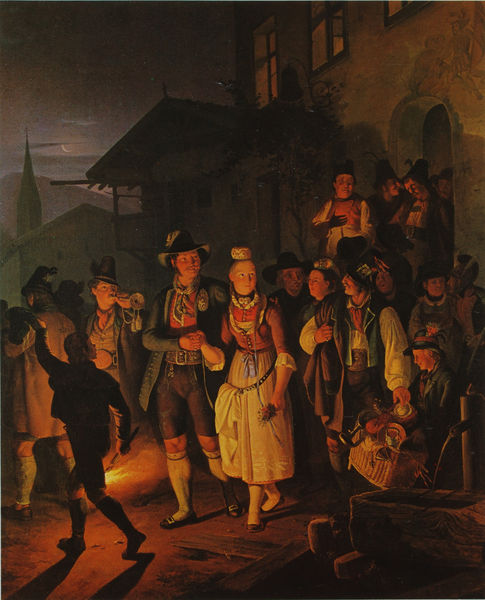
Titel: Heimkehr von der Hochzeit
Künstler: Carl Friedrich Moritz Müller
Standort: München
Institution: Galerie Dr. Bühler
Schlagwörter: berg, blau, dunkel, feder, feuer, gemälde, gruppe, hand, himmel, mann, schatten, wasser, wolken, frauen, gelb, grün, kirchturm, menschen, abend, blumen, braun, fenster, frau, grau, hell, hut, hüte, kleid, laterne, licht, männer, nacht, orange, schmuck, schwarz, strasse, tür, weiss, dach, haus, rot, fest, gesellschaft, haube, malerei, tanz, bart, feier, jacke, wirtschaft, bluse, spitze, holland, hände, öl, häuser, gehen, hütte, kirche, dunkelheit, stickerei, kind, paar, musik, musiker, tanzen, krone, bauern, brunnen, genre, kinder, turm, früchte, nachthimmel, rückenansicht, bogen, genremalerei, abends, blusen, bäuerin, berge, kette, dorf, mauer, türe, platz, silhouette, ölgemälde, essen, braut, kerze, korb, deutsch, junge, weste, bauer, mondlicht, silhouetten, strümpfe, mond, spanisch, scheune, bayern, kirch, alpen, becken, halbmond, mondsichel, nachts, sterne, gaststätte, ketten, volk, festlich, österreich, tracht, biedermeier, brautpaar, ehepaar, beleuchtet, hauseingang, ländlich, brauntöne, trachten, tränke, flämisch, hochzeit, kniestrümpfe, lautenspieler, lich, westen, lederhose, tirol, fackel, dirndl, gamsbart, hasu, wirtshaus, tradition, bäuerlich, haustür, lederhosen, brauch, weihnachten, winken, trompete, quelle, brauchtum, feuerschein, bräutigam, heirat, musikanten, gamshut, sepplhut, vor demhaus, abendgesellschaft, biblisches fest, bierkrüge, brautkrone, heiraten, lederhosn, schäppel, steinbrunnen, tonige farben, vorderansichten, blumenstraus, volkstümlich, trompeter, schwaben, sichelmond, hochzeitszug, kob, hoczeit, fakel, essen früchte, bayerischer volkstanz, wirtsthaus, ebraut